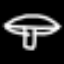
Label: mushroom